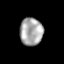
Tissue: prostate
Cell type: Epithelial cells
Senescence score: 0.3235
Nuclear area (px): 628
Mean DAPI intensity: 166.96